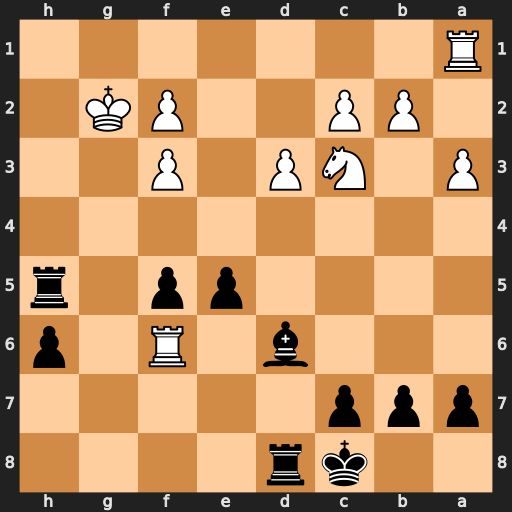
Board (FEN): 2kr4/ppp5/3b1R1p/4pp1r/8/P1NP1P2/1PP2PK1/R7
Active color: b
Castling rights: -
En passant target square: -
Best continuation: Rg8+